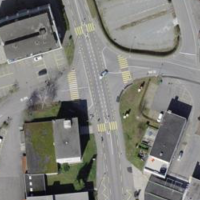
EUNIS habitat code: 54
Species observed at this site:
Cotinus coggygria